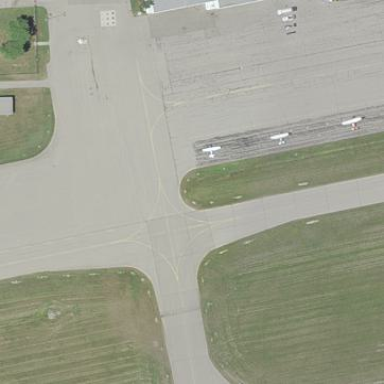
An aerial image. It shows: Apron at the airport with asphalt surface.